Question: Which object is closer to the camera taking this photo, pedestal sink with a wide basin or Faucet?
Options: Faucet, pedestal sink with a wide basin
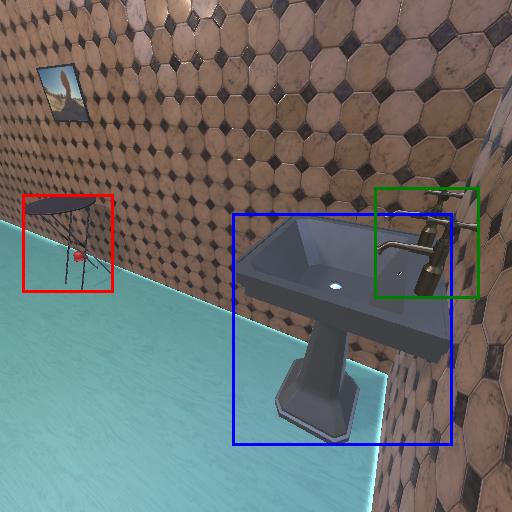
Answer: Faucet